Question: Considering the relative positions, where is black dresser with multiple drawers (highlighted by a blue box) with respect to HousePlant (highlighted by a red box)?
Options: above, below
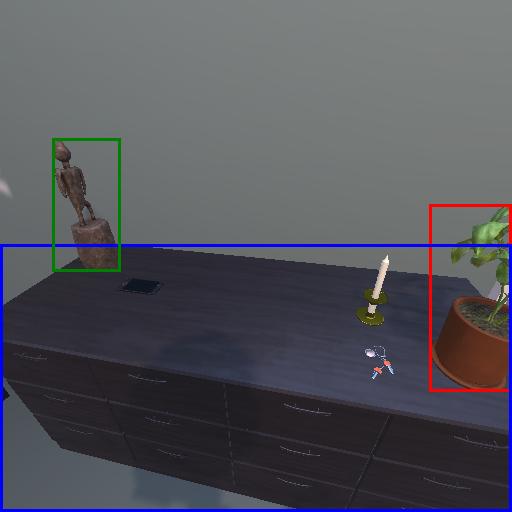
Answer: above